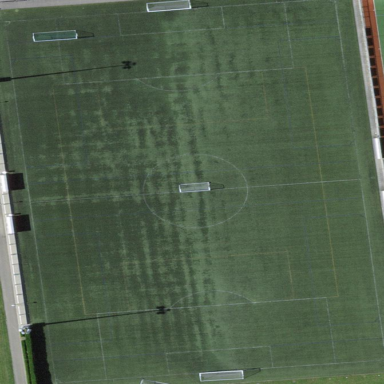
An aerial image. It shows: Artificial turf soccer pitch for leisure sports.